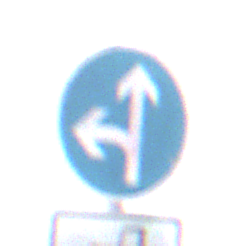
Verkehrszeichen: VorgeschriebeneFahrtrichtungGeradeausOderLinks
Zusatzzeichen unten: MehrspurigeFahrzeugeFrei8
Umgebung: Outdoor, Nature
Tageszeit: MorningAfternoon
Wetter: Overcast
Licht: Natural
Jahreszeit: NotSpecified
Kontrast: LowContrast